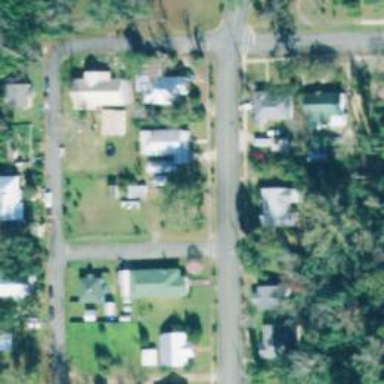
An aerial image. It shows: Residential area consisting of single-family homes.